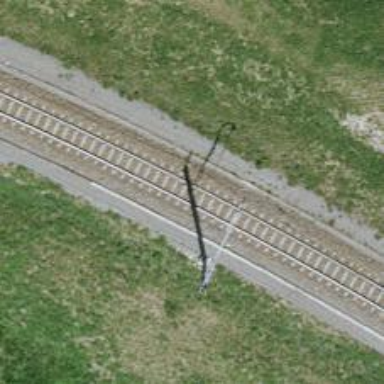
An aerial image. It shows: Narrow gauge railway with electrified contact lines.